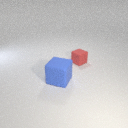
large blue rubber cube to the left of small red rubber cube